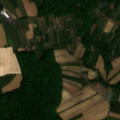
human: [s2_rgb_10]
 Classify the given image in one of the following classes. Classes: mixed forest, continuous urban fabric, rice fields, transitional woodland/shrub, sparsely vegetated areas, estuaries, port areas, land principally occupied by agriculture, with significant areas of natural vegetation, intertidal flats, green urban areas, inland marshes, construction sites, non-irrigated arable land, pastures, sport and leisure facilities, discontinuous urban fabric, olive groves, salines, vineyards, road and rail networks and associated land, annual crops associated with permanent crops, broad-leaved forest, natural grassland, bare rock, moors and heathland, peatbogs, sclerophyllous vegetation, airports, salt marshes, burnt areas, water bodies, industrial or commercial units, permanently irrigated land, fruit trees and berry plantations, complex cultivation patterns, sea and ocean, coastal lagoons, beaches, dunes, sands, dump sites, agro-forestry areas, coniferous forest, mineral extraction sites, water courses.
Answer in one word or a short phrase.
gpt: non-irrigated arable land, vineyards, complex cultivation patterns, land principally occupied by agriculture, with significant areas of natural vegetation, broad-leaved forest